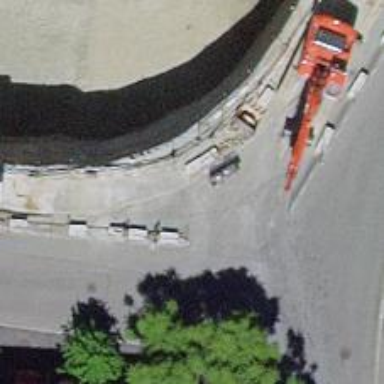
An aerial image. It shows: Kerb barrier.